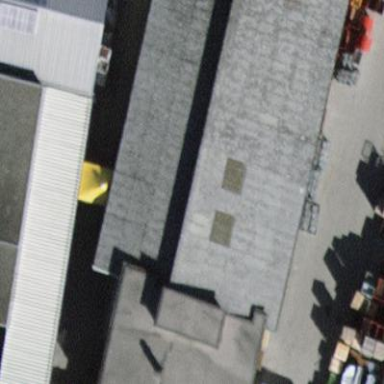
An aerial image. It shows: Industrial building.